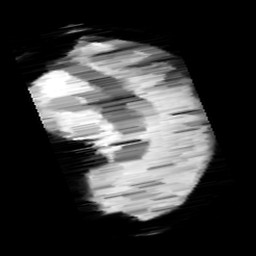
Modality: minIP
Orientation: sagittal
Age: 9
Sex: male
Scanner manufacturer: siemens
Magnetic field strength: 3 T
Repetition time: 0.027 s
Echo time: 0.02 s